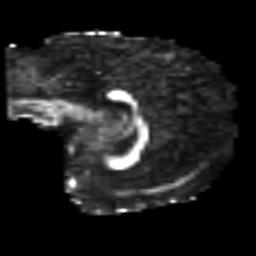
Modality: FA
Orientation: sagittal
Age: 31
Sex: female
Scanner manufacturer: siemens
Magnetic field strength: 3 T
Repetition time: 4.999 s
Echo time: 0.07946 s